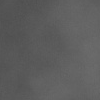
Atmospheric dust classification: dusty